Question: We are having an application ported from Windows to Mac OS, and colors are being displayed differently on both platforms. Here's an example:

In this case, we're telling the application to use green 0,140,0 and blue 25,0,75. On windows, this works great (top image). On the Mac, apparently OS X decides to "reinterpret" the colors and displays them differently (bottom image).
Is there something we can do to tell the operating system to stop being creative with our color definitions? It's going to be hard to make things look good on both platforms if the mac arbitrarily changes our color definitions by ~10%.
Edit: Here's an example of the code we're using to set the color for the blue used above:
'''
m_colour = CGColorCreateGenericRGB(25 / 255.0, //r
0 / 255.0, //g
75 / 255.0, //b
1.0); //a
'''
Thanks.
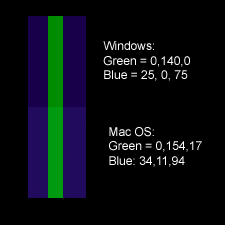
Answer: The Mac uses a complex colourspace system called ColorSync to ensure colours appear identical on different devices. As a result, colours may sometimes be shifted slightly in the RGB space so that they appear to the eye identical on properly calibrated displays, printers, etc.
If you show us the code you use to generate that shade of green, we can show you how to modify it to avoid this colour correction. However, unless there's a pressing reason why you want to avoid it, it's usually better to let it happen, as you do not have a wide range of display models to test against.
'CGColorCreateGenericRGB()' creates a colour in the generic RGB colour space, so it's going to end up shifting slightly depending on your display calibration. Unfortunately for you, it is no longer possible (as of Mac OS X 10.4) to create an instance of 'CGColor' that is device-dependent (and therefore not subject to calibration.) You can, however, create a 'CGColor' in the colour space of the target drawing context--that will tell Quartz that no conversion is necessary.
If you've created the context yourself, you should keep a reference to the colour space you used (of the type 'CGColorSpaceRef'.) If it's at the Cocoa level (such as the context created by '-[NSImage lockFocus]' or by '-[NSView drawRect:]' then you should use the relevant 'NSColor' APIs instead of the 'CGColor' APIs (i.e. '+[NSColor colorWithDeviceRed:green:blue:alpha:]'.)
If you must use Quartz drawing, you can call 'CGContextSetRenderingIntent()' to tell the context how you want to have colours converted, but there is no guarantee that a conversion will not take place.